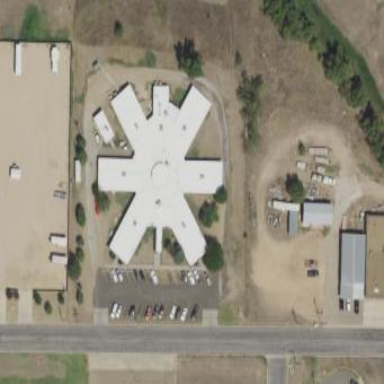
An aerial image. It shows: Nursing home building.